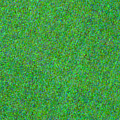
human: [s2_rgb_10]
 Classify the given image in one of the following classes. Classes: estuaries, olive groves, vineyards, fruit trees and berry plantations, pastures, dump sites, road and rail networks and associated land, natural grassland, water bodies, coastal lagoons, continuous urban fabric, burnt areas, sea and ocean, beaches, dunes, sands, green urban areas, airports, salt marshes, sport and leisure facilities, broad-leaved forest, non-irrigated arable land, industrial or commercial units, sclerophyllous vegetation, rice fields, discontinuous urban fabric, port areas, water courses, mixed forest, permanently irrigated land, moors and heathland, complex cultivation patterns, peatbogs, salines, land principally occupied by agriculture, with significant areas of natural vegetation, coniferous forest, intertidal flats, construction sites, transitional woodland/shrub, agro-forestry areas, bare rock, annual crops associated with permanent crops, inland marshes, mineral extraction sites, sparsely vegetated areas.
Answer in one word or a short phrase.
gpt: sea and ocean